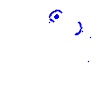
Particle: electron